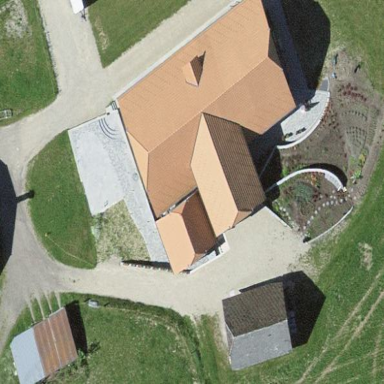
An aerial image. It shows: Farm building.